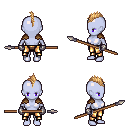
a pixel art fantasy rpg character, female body template, dark elf, purple skin, leather shoulder armor, gold greaves, light blonde mohawk hairstyle, metal gloves, spear, four views (front, back, left, right), 2x2 character sprite sheet, small pixel art, hard edges, no anti-aliasing